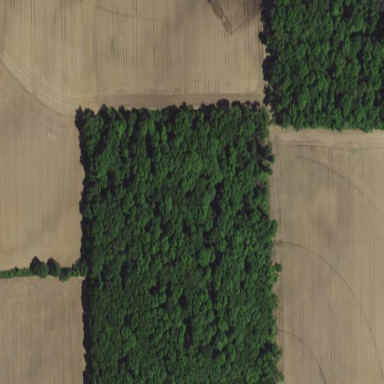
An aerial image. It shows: Beautiful woodland area.